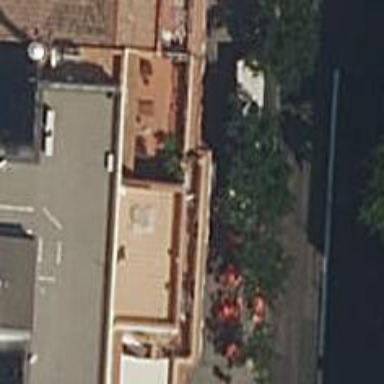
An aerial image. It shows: Restaurant.